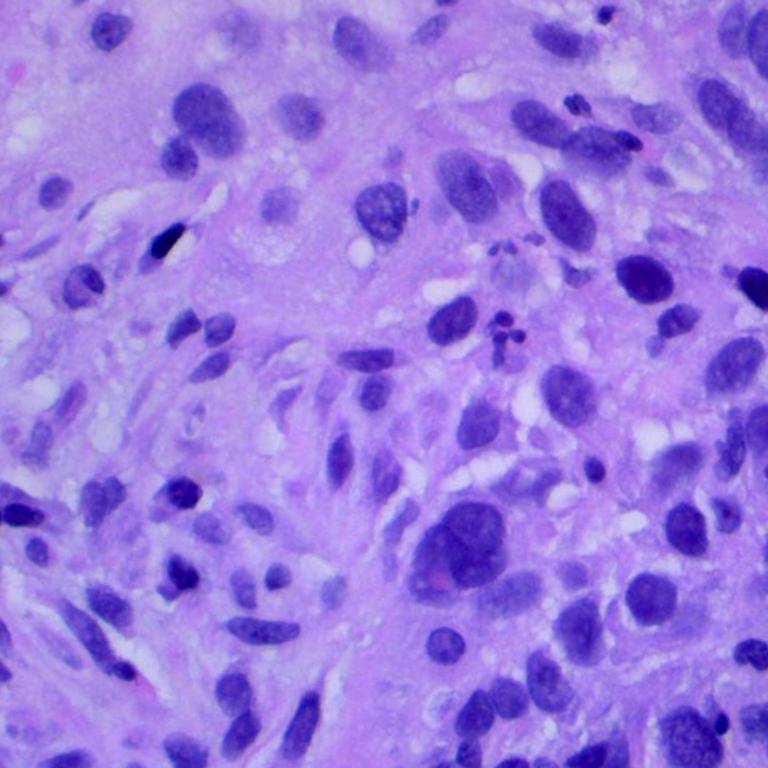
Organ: lung
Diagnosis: squamous carcinomas